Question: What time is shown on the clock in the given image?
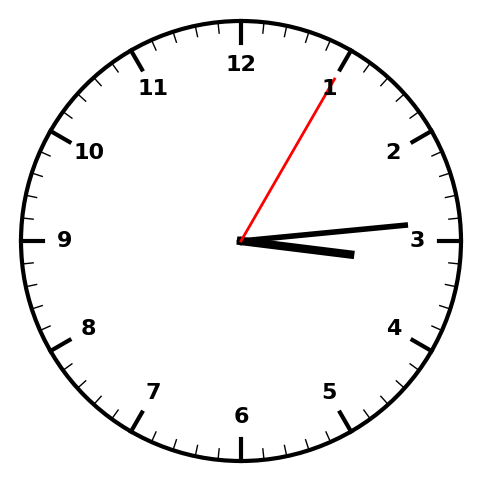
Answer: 03:14:05